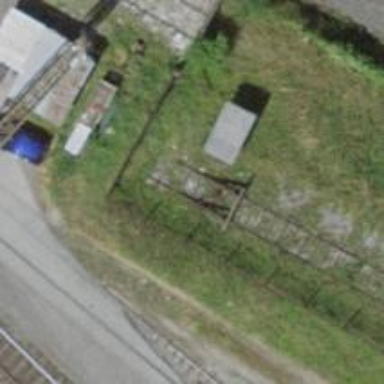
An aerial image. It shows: Railway buffer stop.